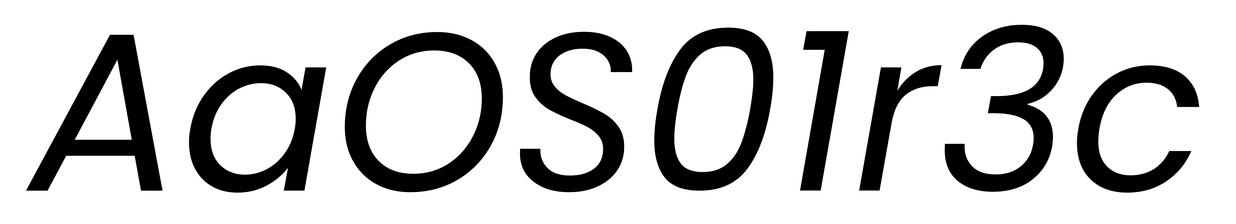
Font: Poppins-Italic